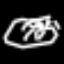
Label: hourglass